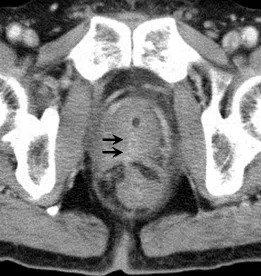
The left image shows a computed tomography scan revealing a rectourethral fistula (black arrow) from an anastomosis to the urethra. The right schema shows the rectourethral fistula (black arrow) from an anastomosis to the urethra.
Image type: radiology (ct)